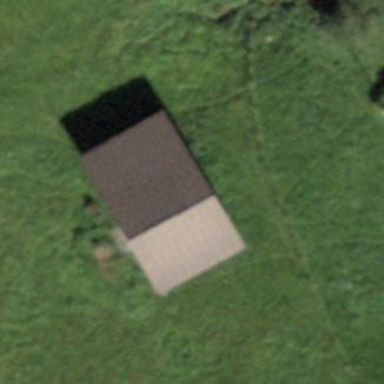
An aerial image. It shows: Rural barn.